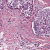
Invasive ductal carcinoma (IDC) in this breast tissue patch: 0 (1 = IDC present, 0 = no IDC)